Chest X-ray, PA view. Patient: 47 years old, sex M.
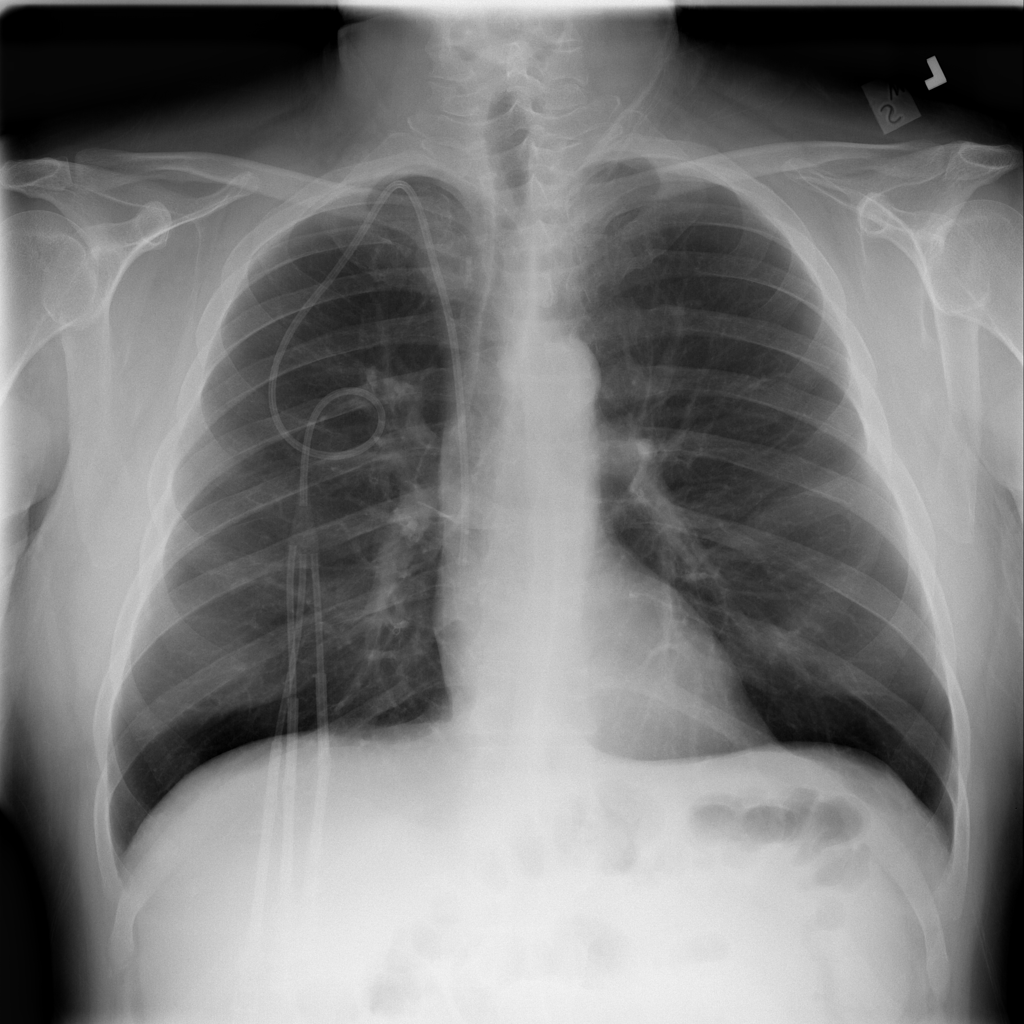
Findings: No Finding